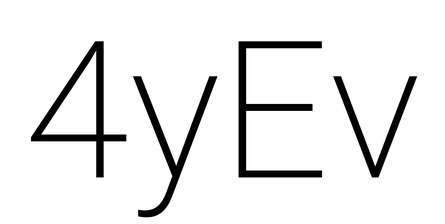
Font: Roboto_ExtraLight